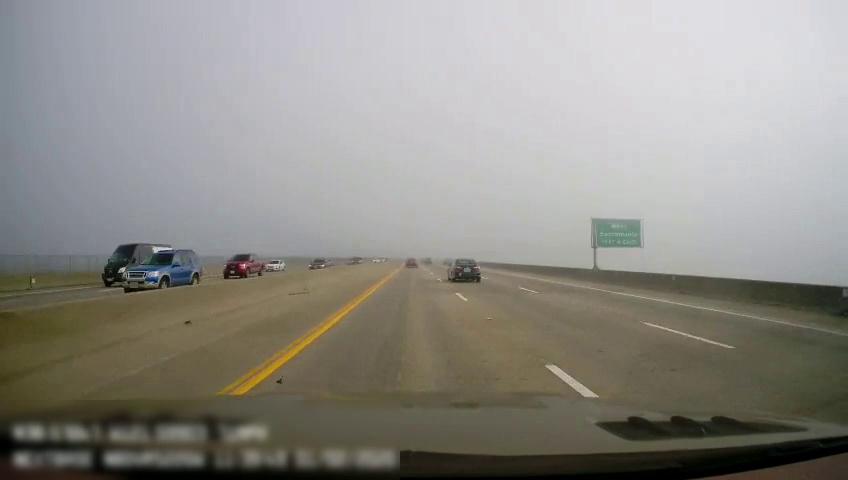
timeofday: Day
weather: Cloudy
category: Drivable Space
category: Drivable Space
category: Vehicles | Van
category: Vehicles | SUV
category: Vehicles | SUV
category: Vehicles | Truck
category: Vehicles | Car
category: Vehicles | SUV
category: Vehicles | Car
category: Vehicles | Car
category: Lanes | Current Lane
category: Lanes | Current Lane
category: Lanes | Alternate Lane
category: Lanes | Alternate Lane
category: Lanes | Alternate Lane
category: Lanes | Opposite Lane
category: Lanes | Opposite Lane
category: Traffic | Signs